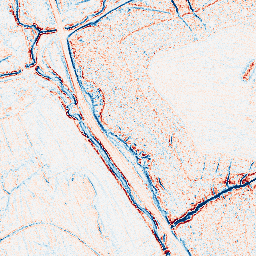
Category: edge_preserving
Decomposition family: anisotropic_diffusion
Decomposition parameters: iterations: 10
kappa: 50
gamma: 0.05
Upsampling method: sinc_hamming
Upsampling parameters: scale: 2
kernel_size: 8
Upsampling scale: 2